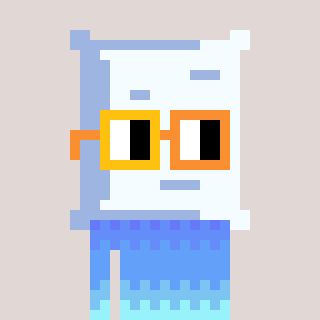
a pixel art character with square yellow and orange glasses, a pillow-shaped head and a darkbrown-colored body on a warm background